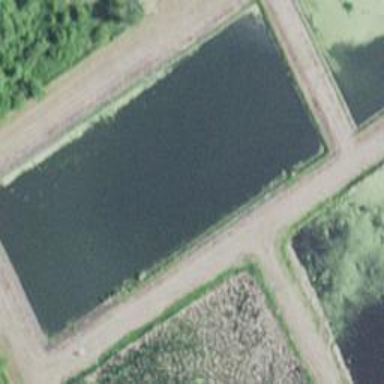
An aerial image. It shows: Reservoir used for water treatment.